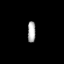
Tissue: prostate
Cell type: Myeloid cells
Senescence score: 0.7211
Nuclear area (px): 167
Mean DAPI intensity: 171.024